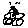
Label: car